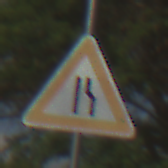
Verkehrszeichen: EinseitigVerengteFahrbahnRechts
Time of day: MorningAfternoon
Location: Outdoor (Nature)
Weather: PartlyCloudy
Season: NotSpecified
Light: Natural